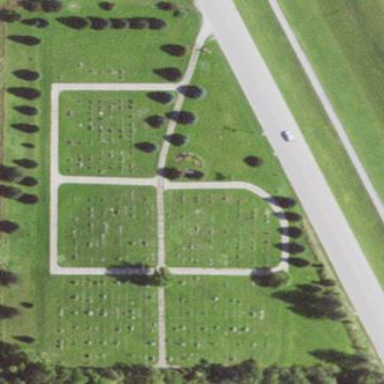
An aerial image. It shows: Cemetery.